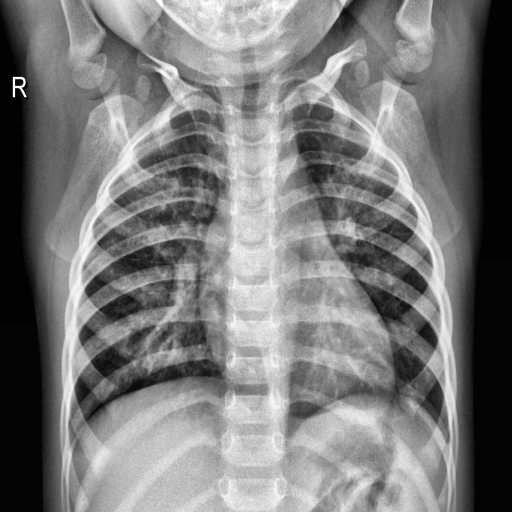
Finding: NORMAL